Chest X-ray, PA view. Patient: 55 years old, sex F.
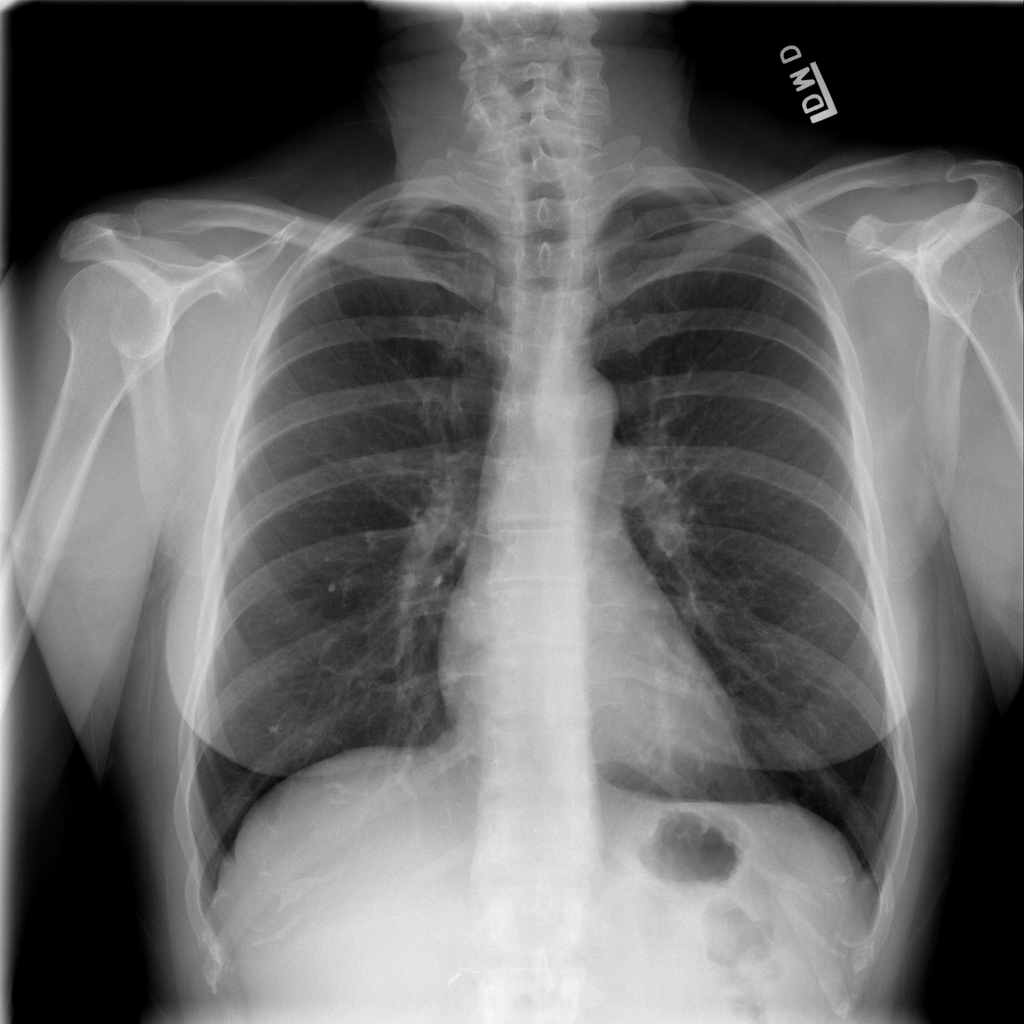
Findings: No Finding